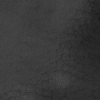
Atmospheric dust classification: not_dusty